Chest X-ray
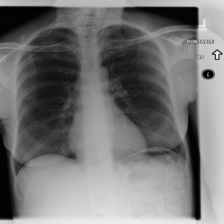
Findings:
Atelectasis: negative
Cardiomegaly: negative
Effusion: negative
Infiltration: negative
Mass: negative
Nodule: negative
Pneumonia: negative
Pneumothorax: negative
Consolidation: negative
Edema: negative
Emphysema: negative
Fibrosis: negative
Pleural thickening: negative
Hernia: negative